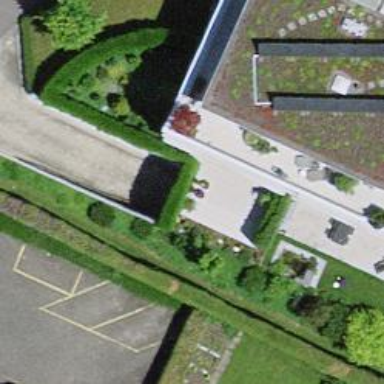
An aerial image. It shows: Parking entrance.